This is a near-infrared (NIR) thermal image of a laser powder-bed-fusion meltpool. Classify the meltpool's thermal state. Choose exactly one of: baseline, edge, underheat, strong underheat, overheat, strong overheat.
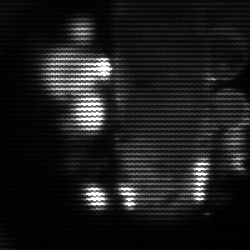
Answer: strong underheat